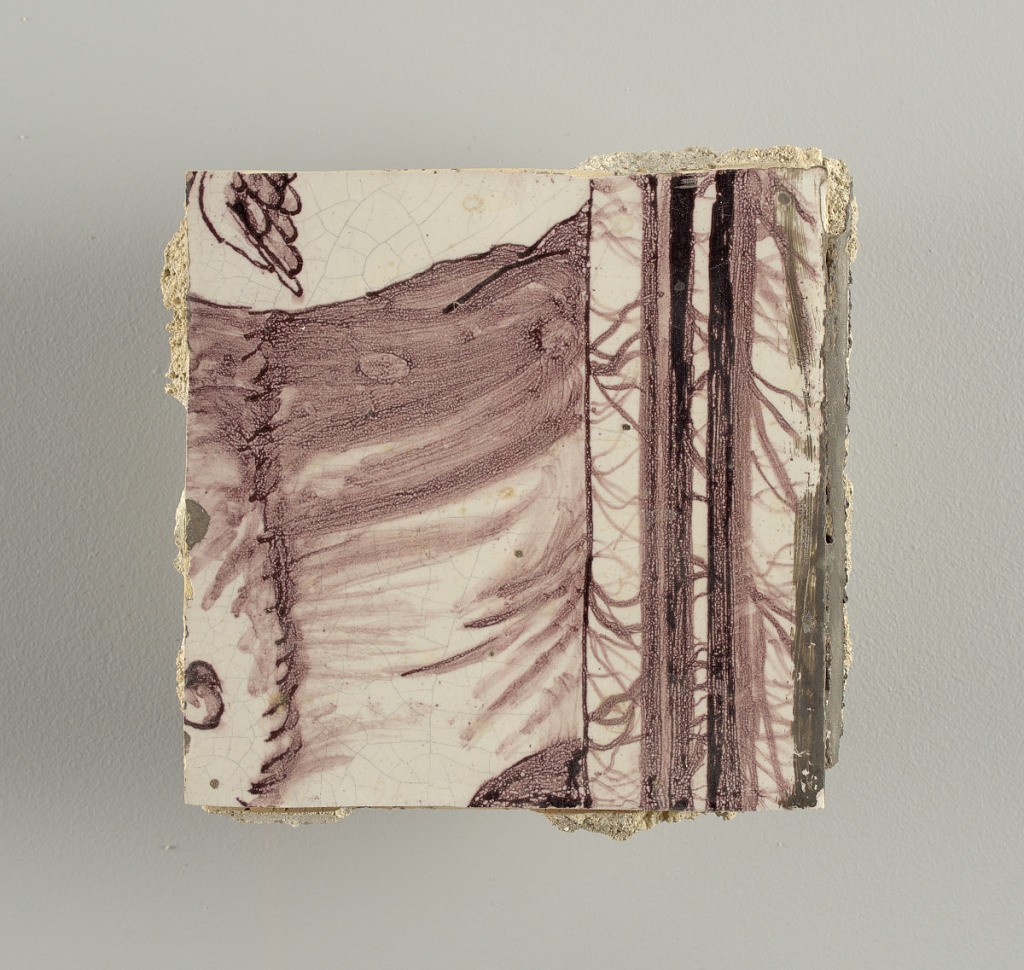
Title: Wall facing
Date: ca. 1725
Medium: Tin-glazed earthenware, underglaze
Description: Horizontal rectangle.  Thirty-seven tiles wide and twenty-one high with opening for door or window nineteen and one-half tiles high and twelve wide.  To left and right of opening, centered canopy above. Left, woman representing Hope, right, a sculputure urn.  Centered above opening, a mascaron.  Arabesque design of foliage.